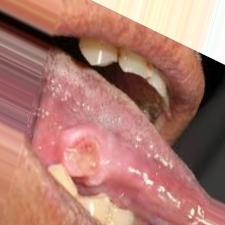
Condition: Mouth Ulcer